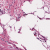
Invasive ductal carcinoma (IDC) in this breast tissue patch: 0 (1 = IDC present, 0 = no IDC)